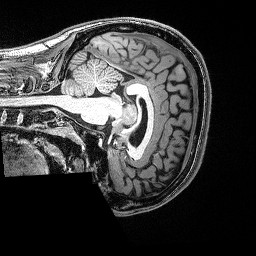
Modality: T1w
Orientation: sagittal
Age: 24
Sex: male
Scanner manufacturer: siemens
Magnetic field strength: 3 T
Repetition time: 2.53 s
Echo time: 0.0035 s